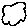
Label: cloud